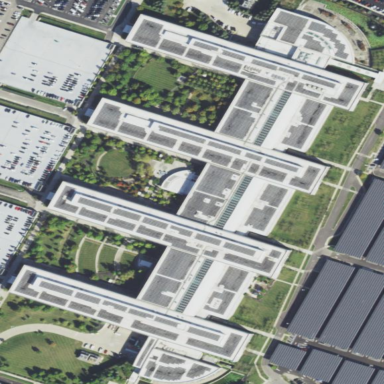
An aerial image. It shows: Office building.